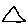
Label: triangle